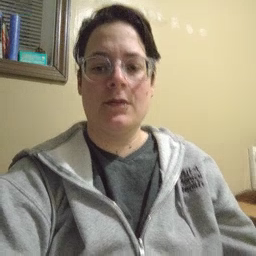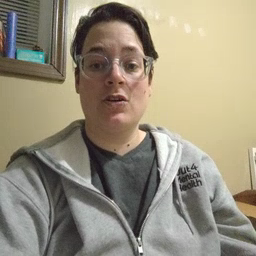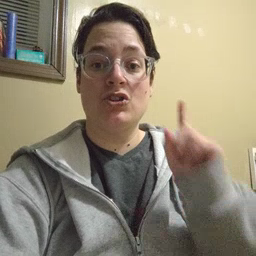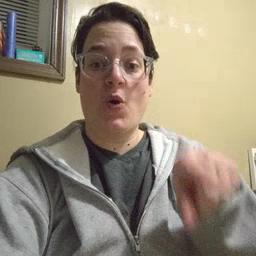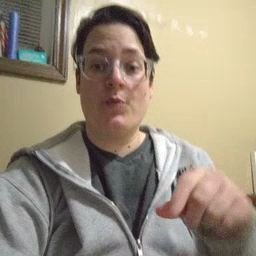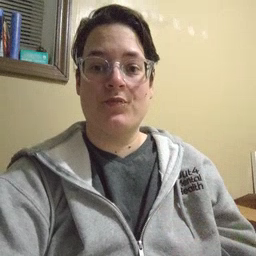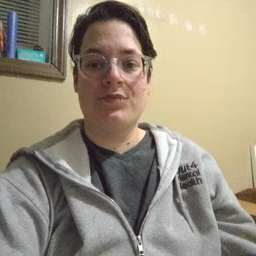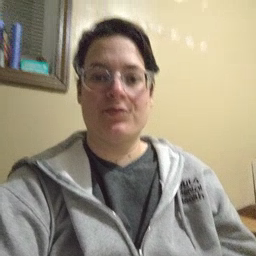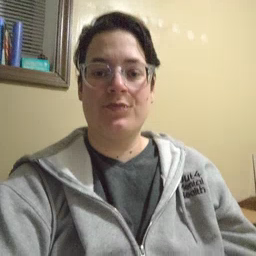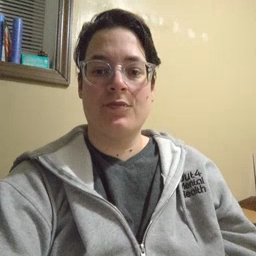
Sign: go